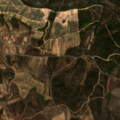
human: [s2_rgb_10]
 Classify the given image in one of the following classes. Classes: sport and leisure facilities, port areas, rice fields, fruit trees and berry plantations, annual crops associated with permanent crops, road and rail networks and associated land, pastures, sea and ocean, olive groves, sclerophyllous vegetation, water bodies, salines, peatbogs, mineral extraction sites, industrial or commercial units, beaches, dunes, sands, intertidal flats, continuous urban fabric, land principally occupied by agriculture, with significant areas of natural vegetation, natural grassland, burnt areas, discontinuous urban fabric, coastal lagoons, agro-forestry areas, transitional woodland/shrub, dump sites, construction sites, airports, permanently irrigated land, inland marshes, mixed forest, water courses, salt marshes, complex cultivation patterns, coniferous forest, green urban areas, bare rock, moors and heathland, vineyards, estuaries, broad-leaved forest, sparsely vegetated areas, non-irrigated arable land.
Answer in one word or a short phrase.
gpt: complex cultivation patterns, transitional woodland/shrub